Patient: sex M, age 62
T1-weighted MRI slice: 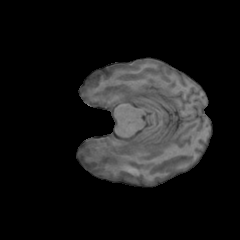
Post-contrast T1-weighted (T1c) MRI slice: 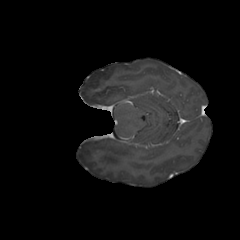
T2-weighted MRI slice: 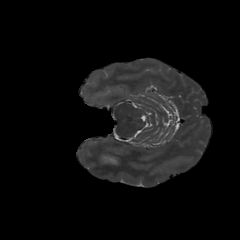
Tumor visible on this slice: yes
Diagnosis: Glioblastoma, IDH-wildtype
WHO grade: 4